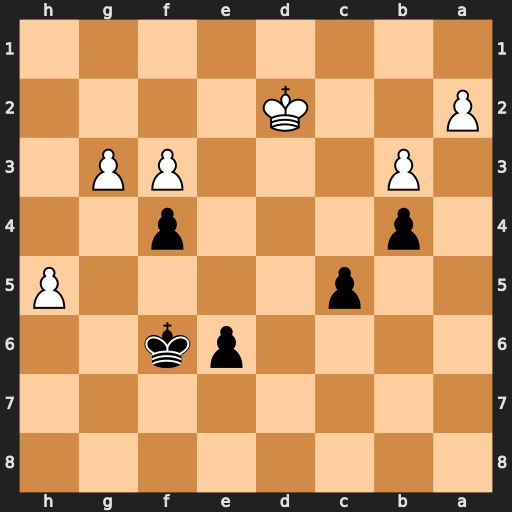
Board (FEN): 8/8/4pk2/2p4P/1p3p2/1P3PP1/P2K4/8
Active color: b
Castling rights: -
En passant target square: -
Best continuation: fxg3 Ke2 Kg5 Kf1 Kxh5